Field crop: maize
Growth stage: 2
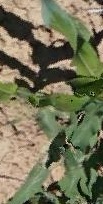
Species: maize